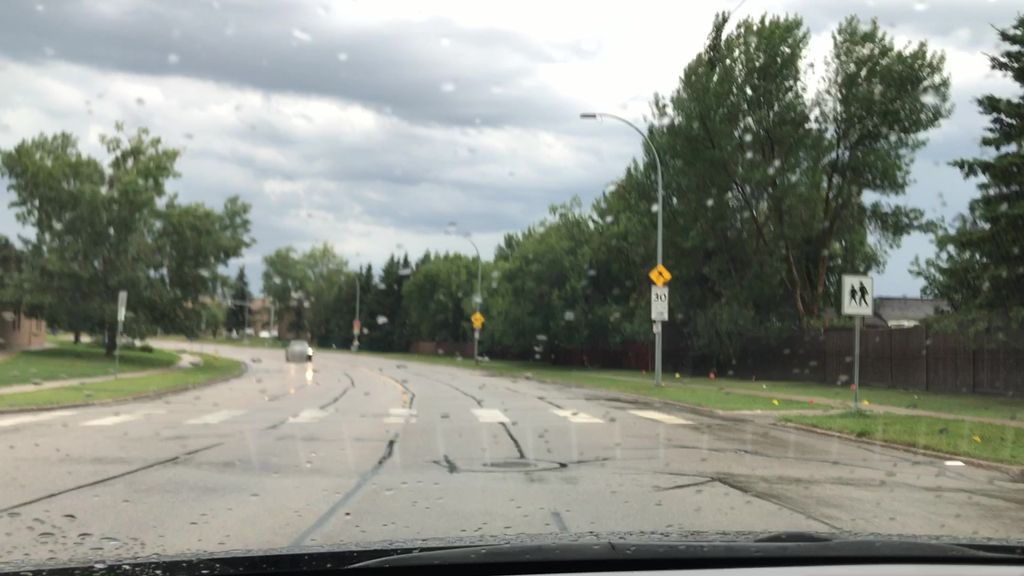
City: edmonton